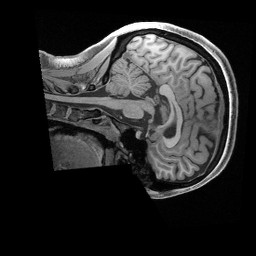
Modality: T1w
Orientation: sagittal
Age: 21
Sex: female
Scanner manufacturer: siemens
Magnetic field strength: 3 T
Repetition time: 2.4 s
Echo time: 0.00228 s